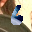
Label: 6